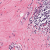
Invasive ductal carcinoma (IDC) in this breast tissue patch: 1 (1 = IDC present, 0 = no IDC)